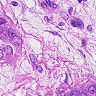
Metastatic tissue present: yes